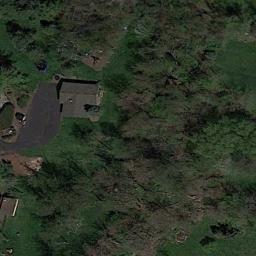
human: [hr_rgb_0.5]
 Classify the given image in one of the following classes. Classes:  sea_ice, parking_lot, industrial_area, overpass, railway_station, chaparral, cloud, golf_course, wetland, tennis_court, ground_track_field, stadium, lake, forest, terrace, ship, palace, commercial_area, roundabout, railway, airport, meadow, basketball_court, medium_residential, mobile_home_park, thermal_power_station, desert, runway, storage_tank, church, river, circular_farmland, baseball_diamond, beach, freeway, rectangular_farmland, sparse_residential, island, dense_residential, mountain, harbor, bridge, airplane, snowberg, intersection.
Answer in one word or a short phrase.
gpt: sparse_residential